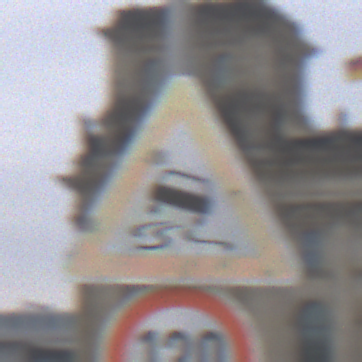
Verkehrszeichen: SchleuderOderRutschgefahr
Zusatzzeichen unten: Geschwindigkeit130
Umgebung: Outdoor, Suburban
Tageszeit: Midday
Wetter: Overcast
Licht: Natural
Jahreszeit: NotSpecified
Kontrast: LowContrast